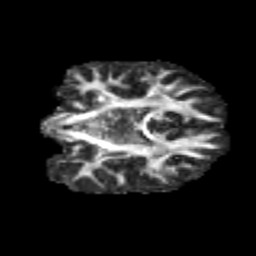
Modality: FA
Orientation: coronal
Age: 14
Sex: female
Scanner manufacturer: siemens
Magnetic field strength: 3 T
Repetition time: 3.8 s
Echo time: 0.07 s